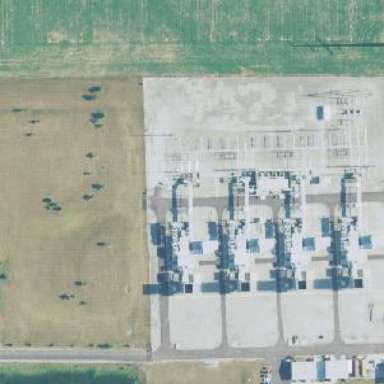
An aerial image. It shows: Gas turbine generator.